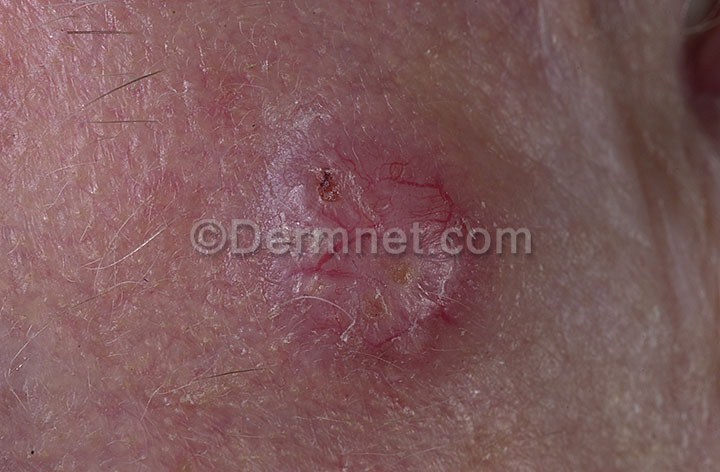
Disease: Actinic Keratosis Basal Cell Carcinoma and other Malignant Lesions